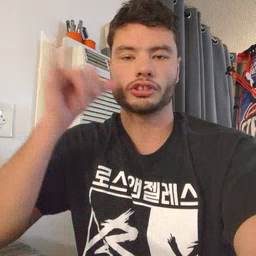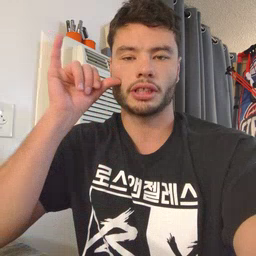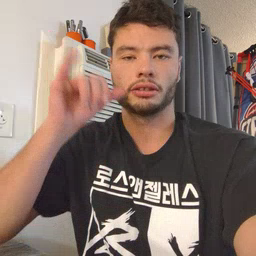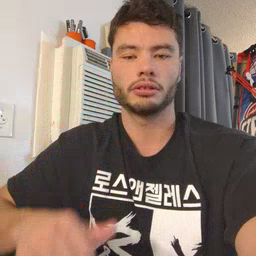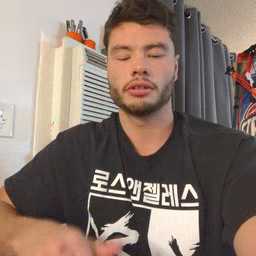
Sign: yesterday